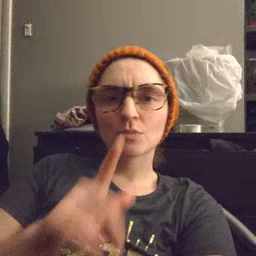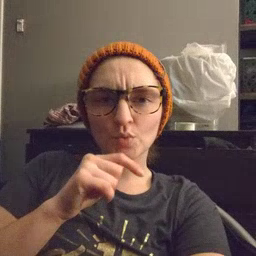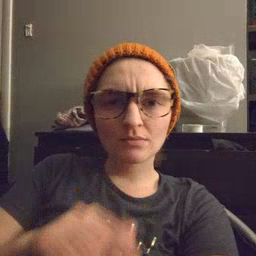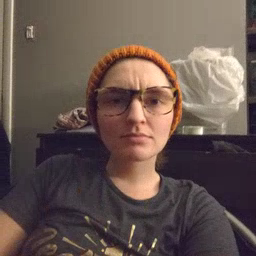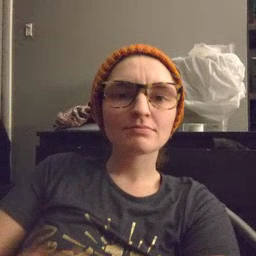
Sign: who